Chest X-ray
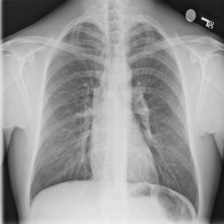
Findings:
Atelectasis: negative
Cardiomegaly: negative
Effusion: negative
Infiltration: negative
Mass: negative
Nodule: negative
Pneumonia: negative
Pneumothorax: negative
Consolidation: negative
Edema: negative
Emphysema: negative
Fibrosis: negative
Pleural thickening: negative
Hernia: negative